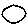
Label: circle